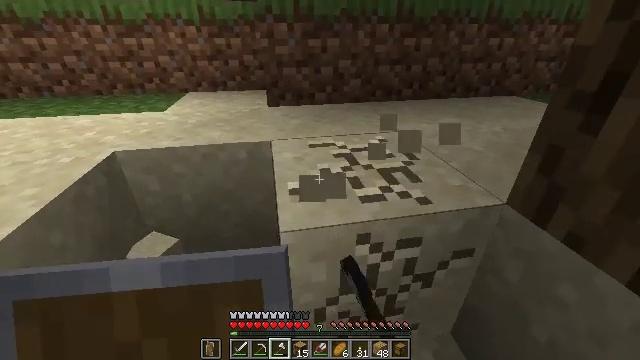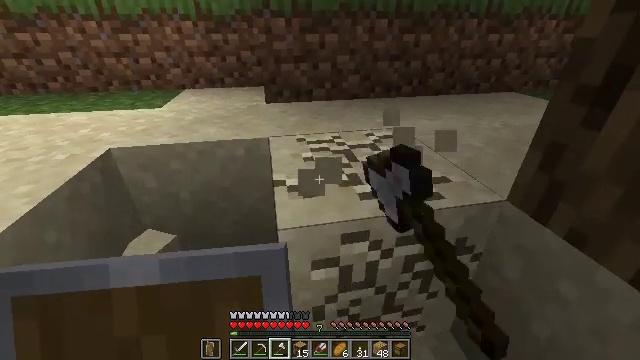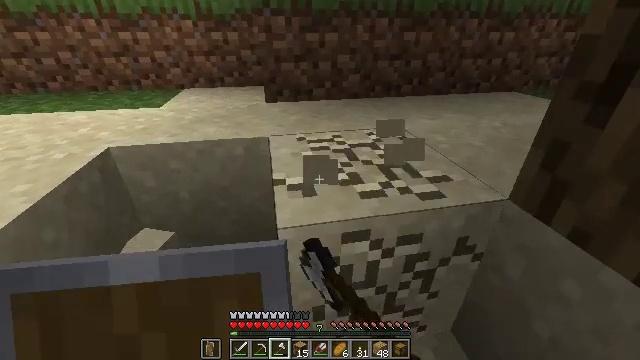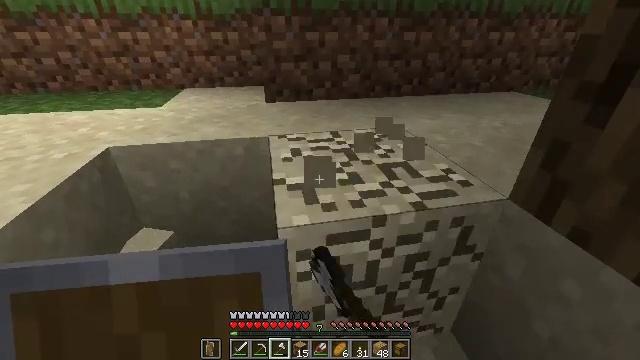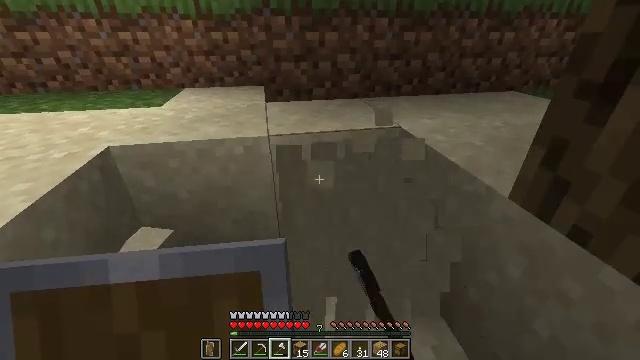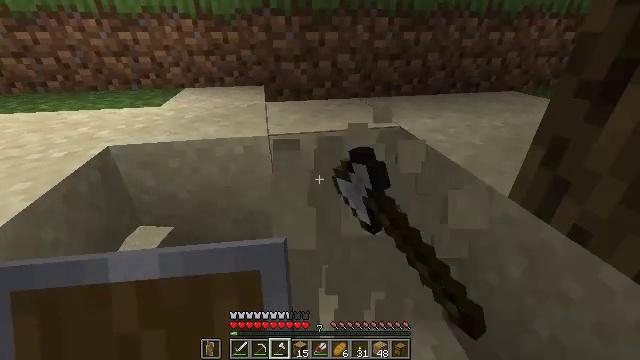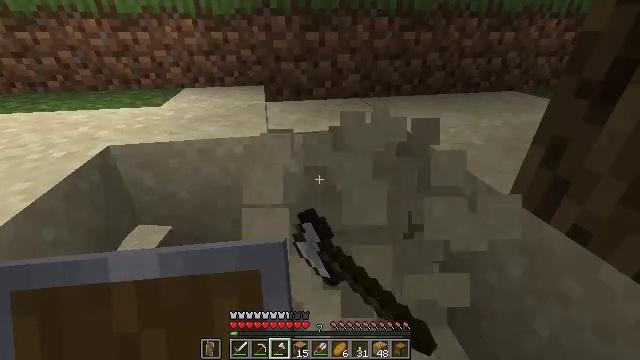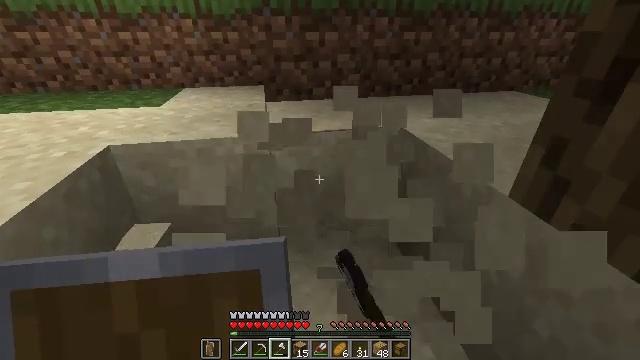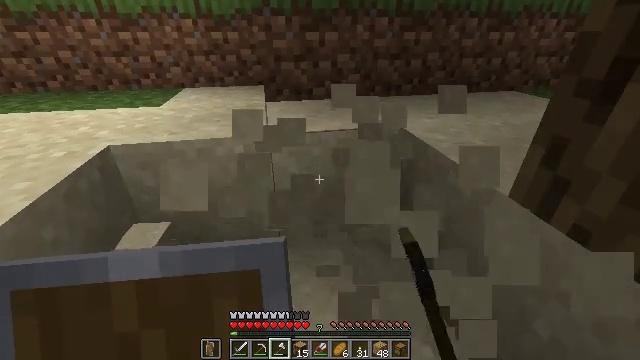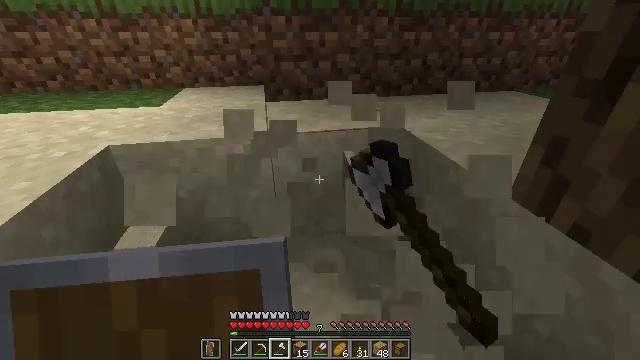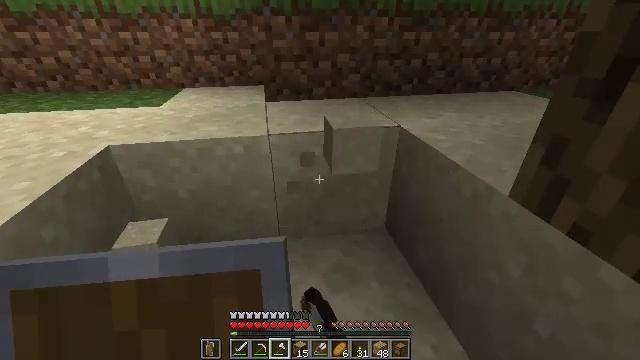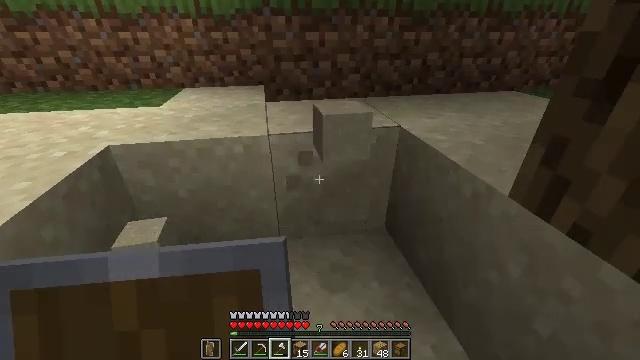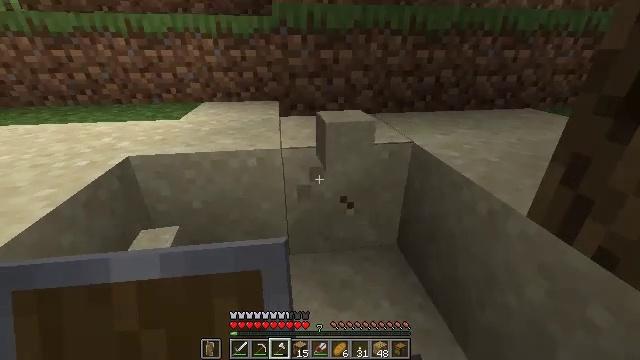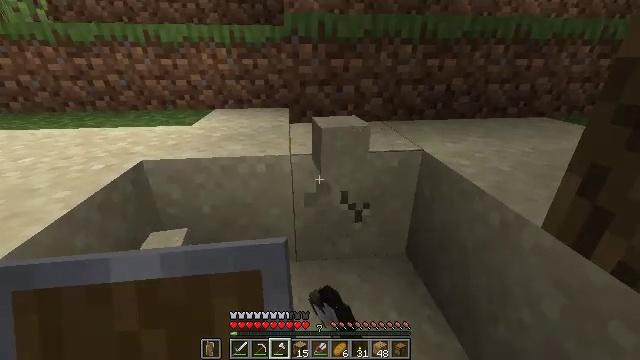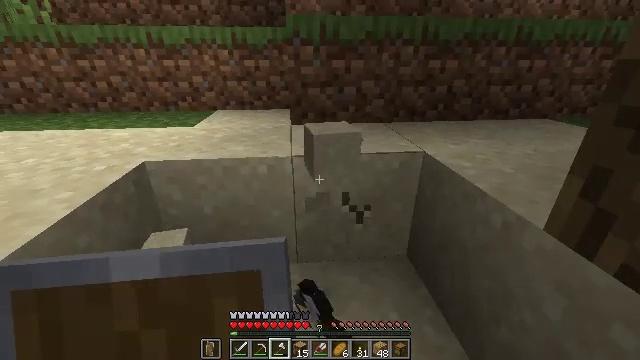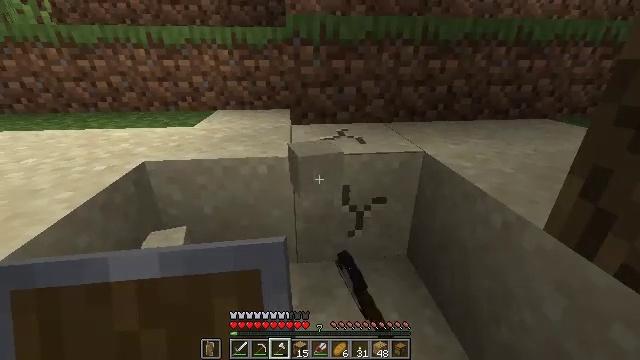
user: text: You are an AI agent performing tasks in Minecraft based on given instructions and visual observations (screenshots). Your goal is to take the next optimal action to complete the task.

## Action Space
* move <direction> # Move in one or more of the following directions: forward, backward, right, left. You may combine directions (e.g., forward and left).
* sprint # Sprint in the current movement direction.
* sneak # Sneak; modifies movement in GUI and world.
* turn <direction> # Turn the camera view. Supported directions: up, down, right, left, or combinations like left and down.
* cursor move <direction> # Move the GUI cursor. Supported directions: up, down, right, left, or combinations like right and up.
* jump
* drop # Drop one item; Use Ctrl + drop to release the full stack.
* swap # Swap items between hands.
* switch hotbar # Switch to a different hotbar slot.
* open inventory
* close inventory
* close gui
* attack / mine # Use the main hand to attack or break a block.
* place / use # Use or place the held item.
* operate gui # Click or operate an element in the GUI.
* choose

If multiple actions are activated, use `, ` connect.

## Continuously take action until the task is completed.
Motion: motion action
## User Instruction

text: Attack the ground to gather sand.
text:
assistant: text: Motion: attack / mine
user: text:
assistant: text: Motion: attack / mine
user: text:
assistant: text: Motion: attack / mine
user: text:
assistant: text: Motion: attack / mine
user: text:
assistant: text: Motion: attack / mine
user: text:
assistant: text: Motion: attack / mine
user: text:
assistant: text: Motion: attack / mine
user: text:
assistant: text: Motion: attack / mine
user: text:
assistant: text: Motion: attack / mine
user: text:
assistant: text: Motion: attack / mine
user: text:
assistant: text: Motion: attack / mine
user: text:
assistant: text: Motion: turn left and up, attack / mine
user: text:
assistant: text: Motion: turn left and up, attack / mine
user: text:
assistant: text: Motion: attack / mine
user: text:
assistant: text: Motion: attack / mine
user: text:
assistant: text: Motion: attack / mine
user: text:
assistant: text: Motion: attack / mine
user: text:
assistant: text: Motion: attack / mine
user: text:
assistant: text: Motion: attack / mine
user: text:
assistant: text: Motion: attack / mine
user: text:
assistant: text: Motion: attack / mine
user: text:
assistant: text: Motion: attack / mine, open inventory
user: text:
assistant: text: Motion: operate gui, open inventory
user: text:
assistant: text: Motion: move forward, operate gui, open inventory
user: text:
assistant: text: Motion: move forward, operate gui, open inventory
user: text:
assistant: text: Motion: move forward, operate gui
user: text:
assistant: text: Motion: no_op
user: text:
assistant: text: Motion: no_op
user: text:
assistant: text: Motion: cursor move right and up
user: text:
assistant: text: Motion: cursor move right and up